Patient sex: M
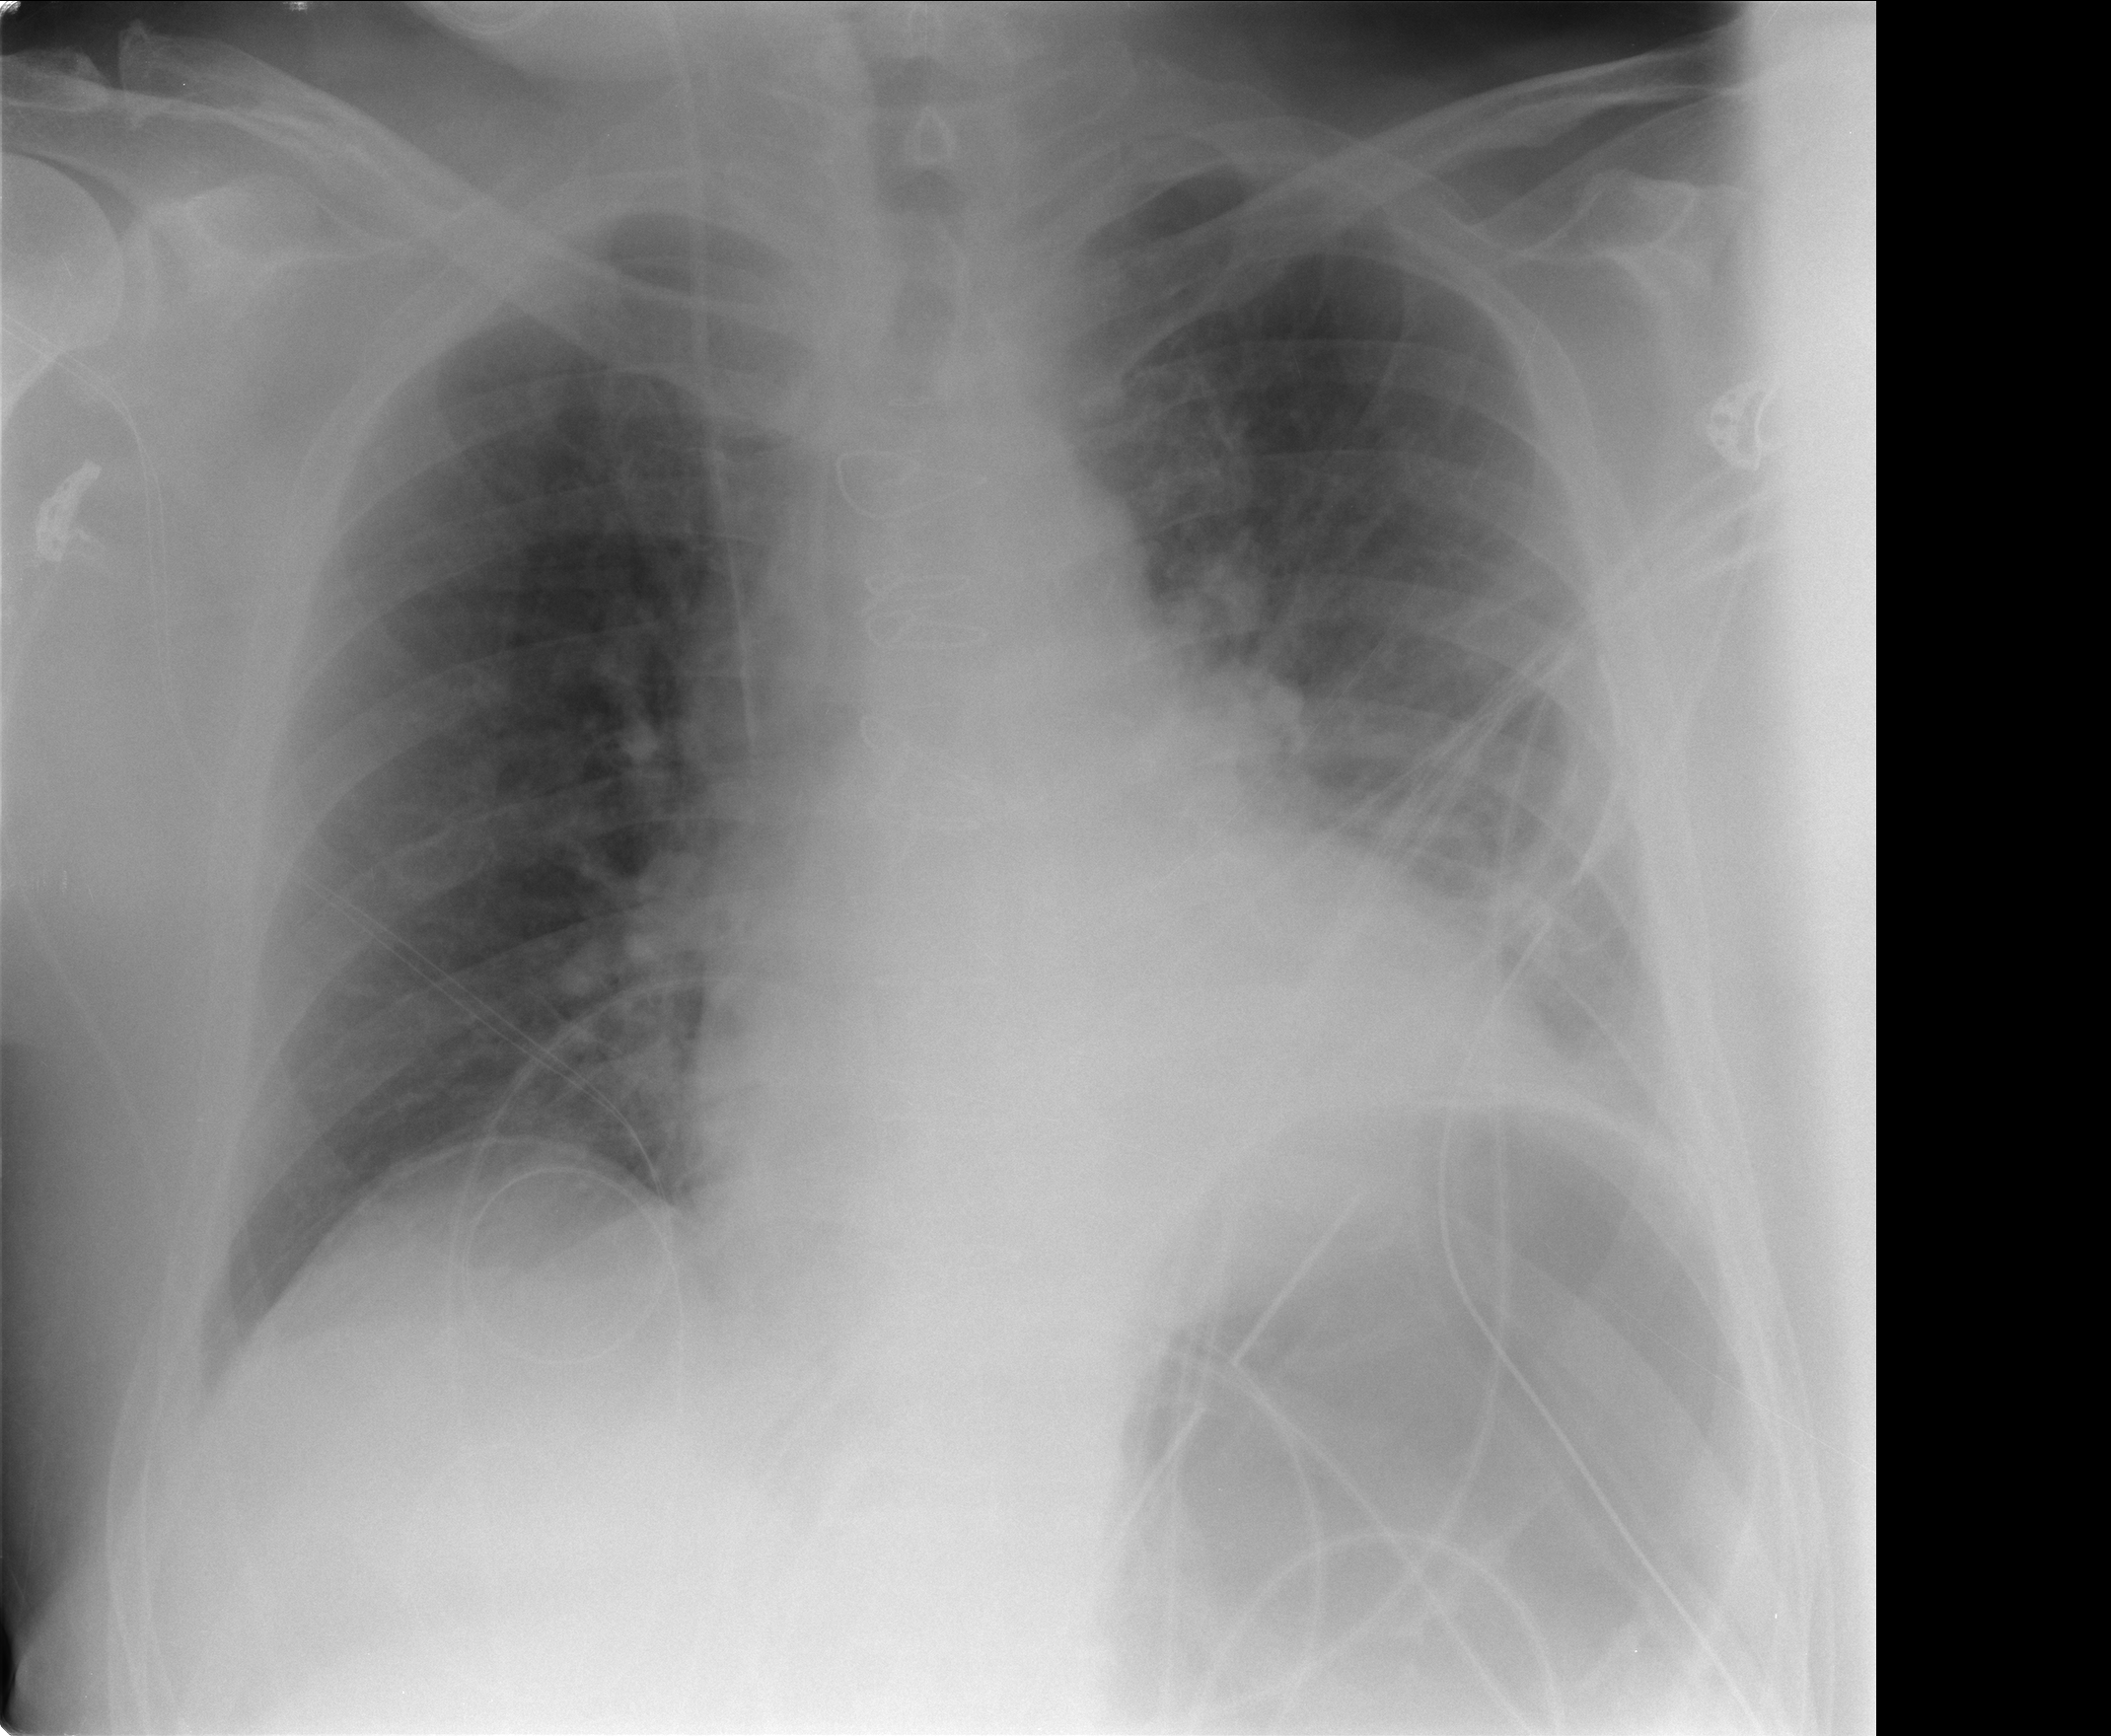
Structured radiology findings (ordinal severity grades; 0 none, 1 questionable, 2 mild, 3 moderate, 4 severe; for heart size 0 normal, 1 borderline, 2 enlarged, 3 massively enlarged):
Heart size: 0
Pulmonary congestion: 0
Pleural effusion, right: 0
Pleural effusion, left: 2
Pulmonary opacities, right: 0
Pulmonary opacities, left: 0
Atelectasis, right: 0
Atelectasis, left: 2